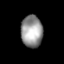
Tissue: lung
Cell type: Endothelial cells
Senescence score: 0.1949
Nuclear area (px): 678
Mean DAPI intensity: 149.617